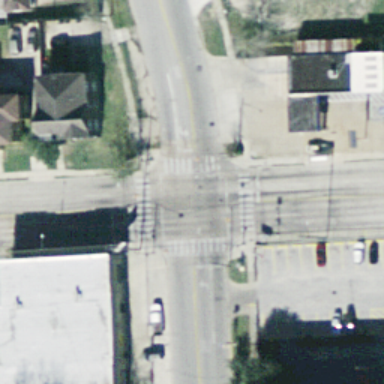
An intersection with some cars on the road .